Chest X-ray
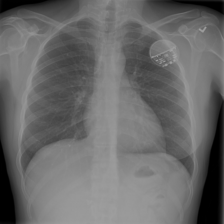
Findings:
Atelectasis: negative
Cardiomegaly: negative
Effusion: negative
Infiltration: negative
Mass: negative
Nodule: negative
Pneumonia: negative
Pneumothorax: negative
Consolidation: negative
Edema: negative
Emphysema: negative
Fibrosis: negative
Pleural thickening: negative
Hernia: negative